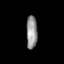
Tissue: prostate
Cell type: Endothelial cells
Senescence score: 0.7494
Nuclear area (px): 351
Mean DAPI intensity: 149.271